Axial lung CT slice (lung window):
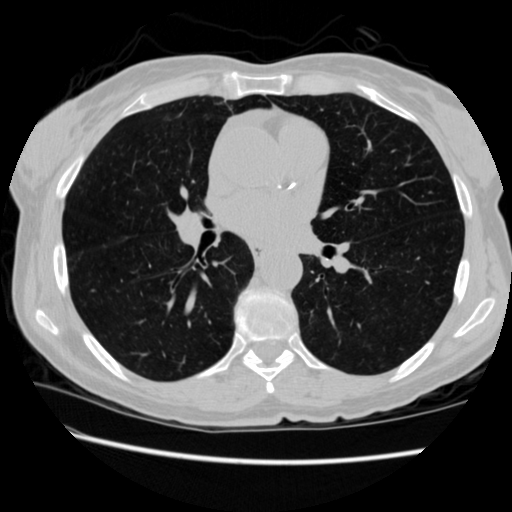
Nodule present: no